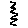
Label: zigzag